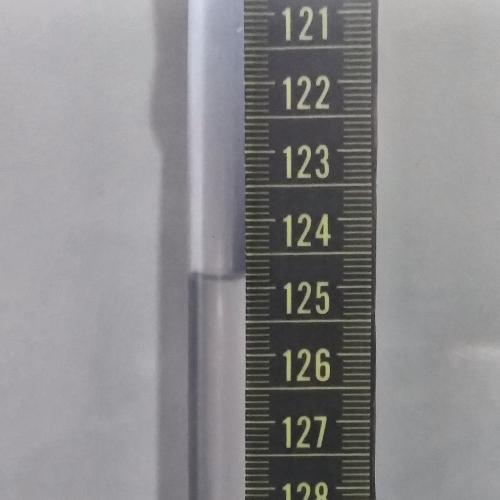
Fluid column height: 124.8 cm